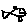
Label: fish